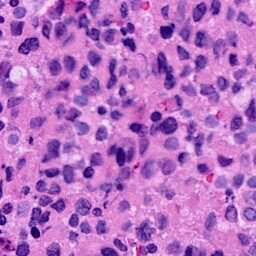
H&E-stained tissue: Breast